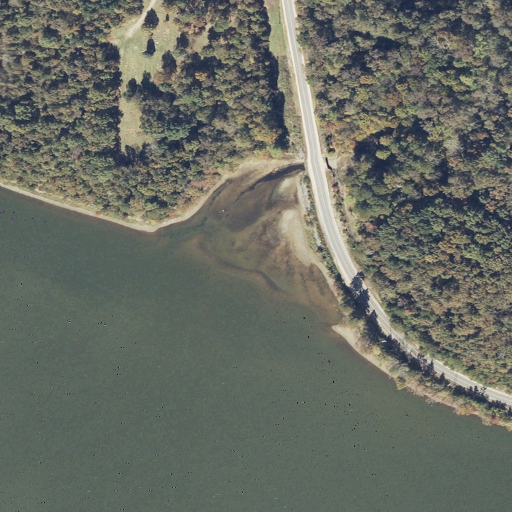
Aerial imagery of valley in Alabama named Happy Hollow containing open water, deciduous forest, open development, low intensity development, grassland, woody wetlands, shrub, pasture, medium intensity development, and mixed forest